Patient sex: F
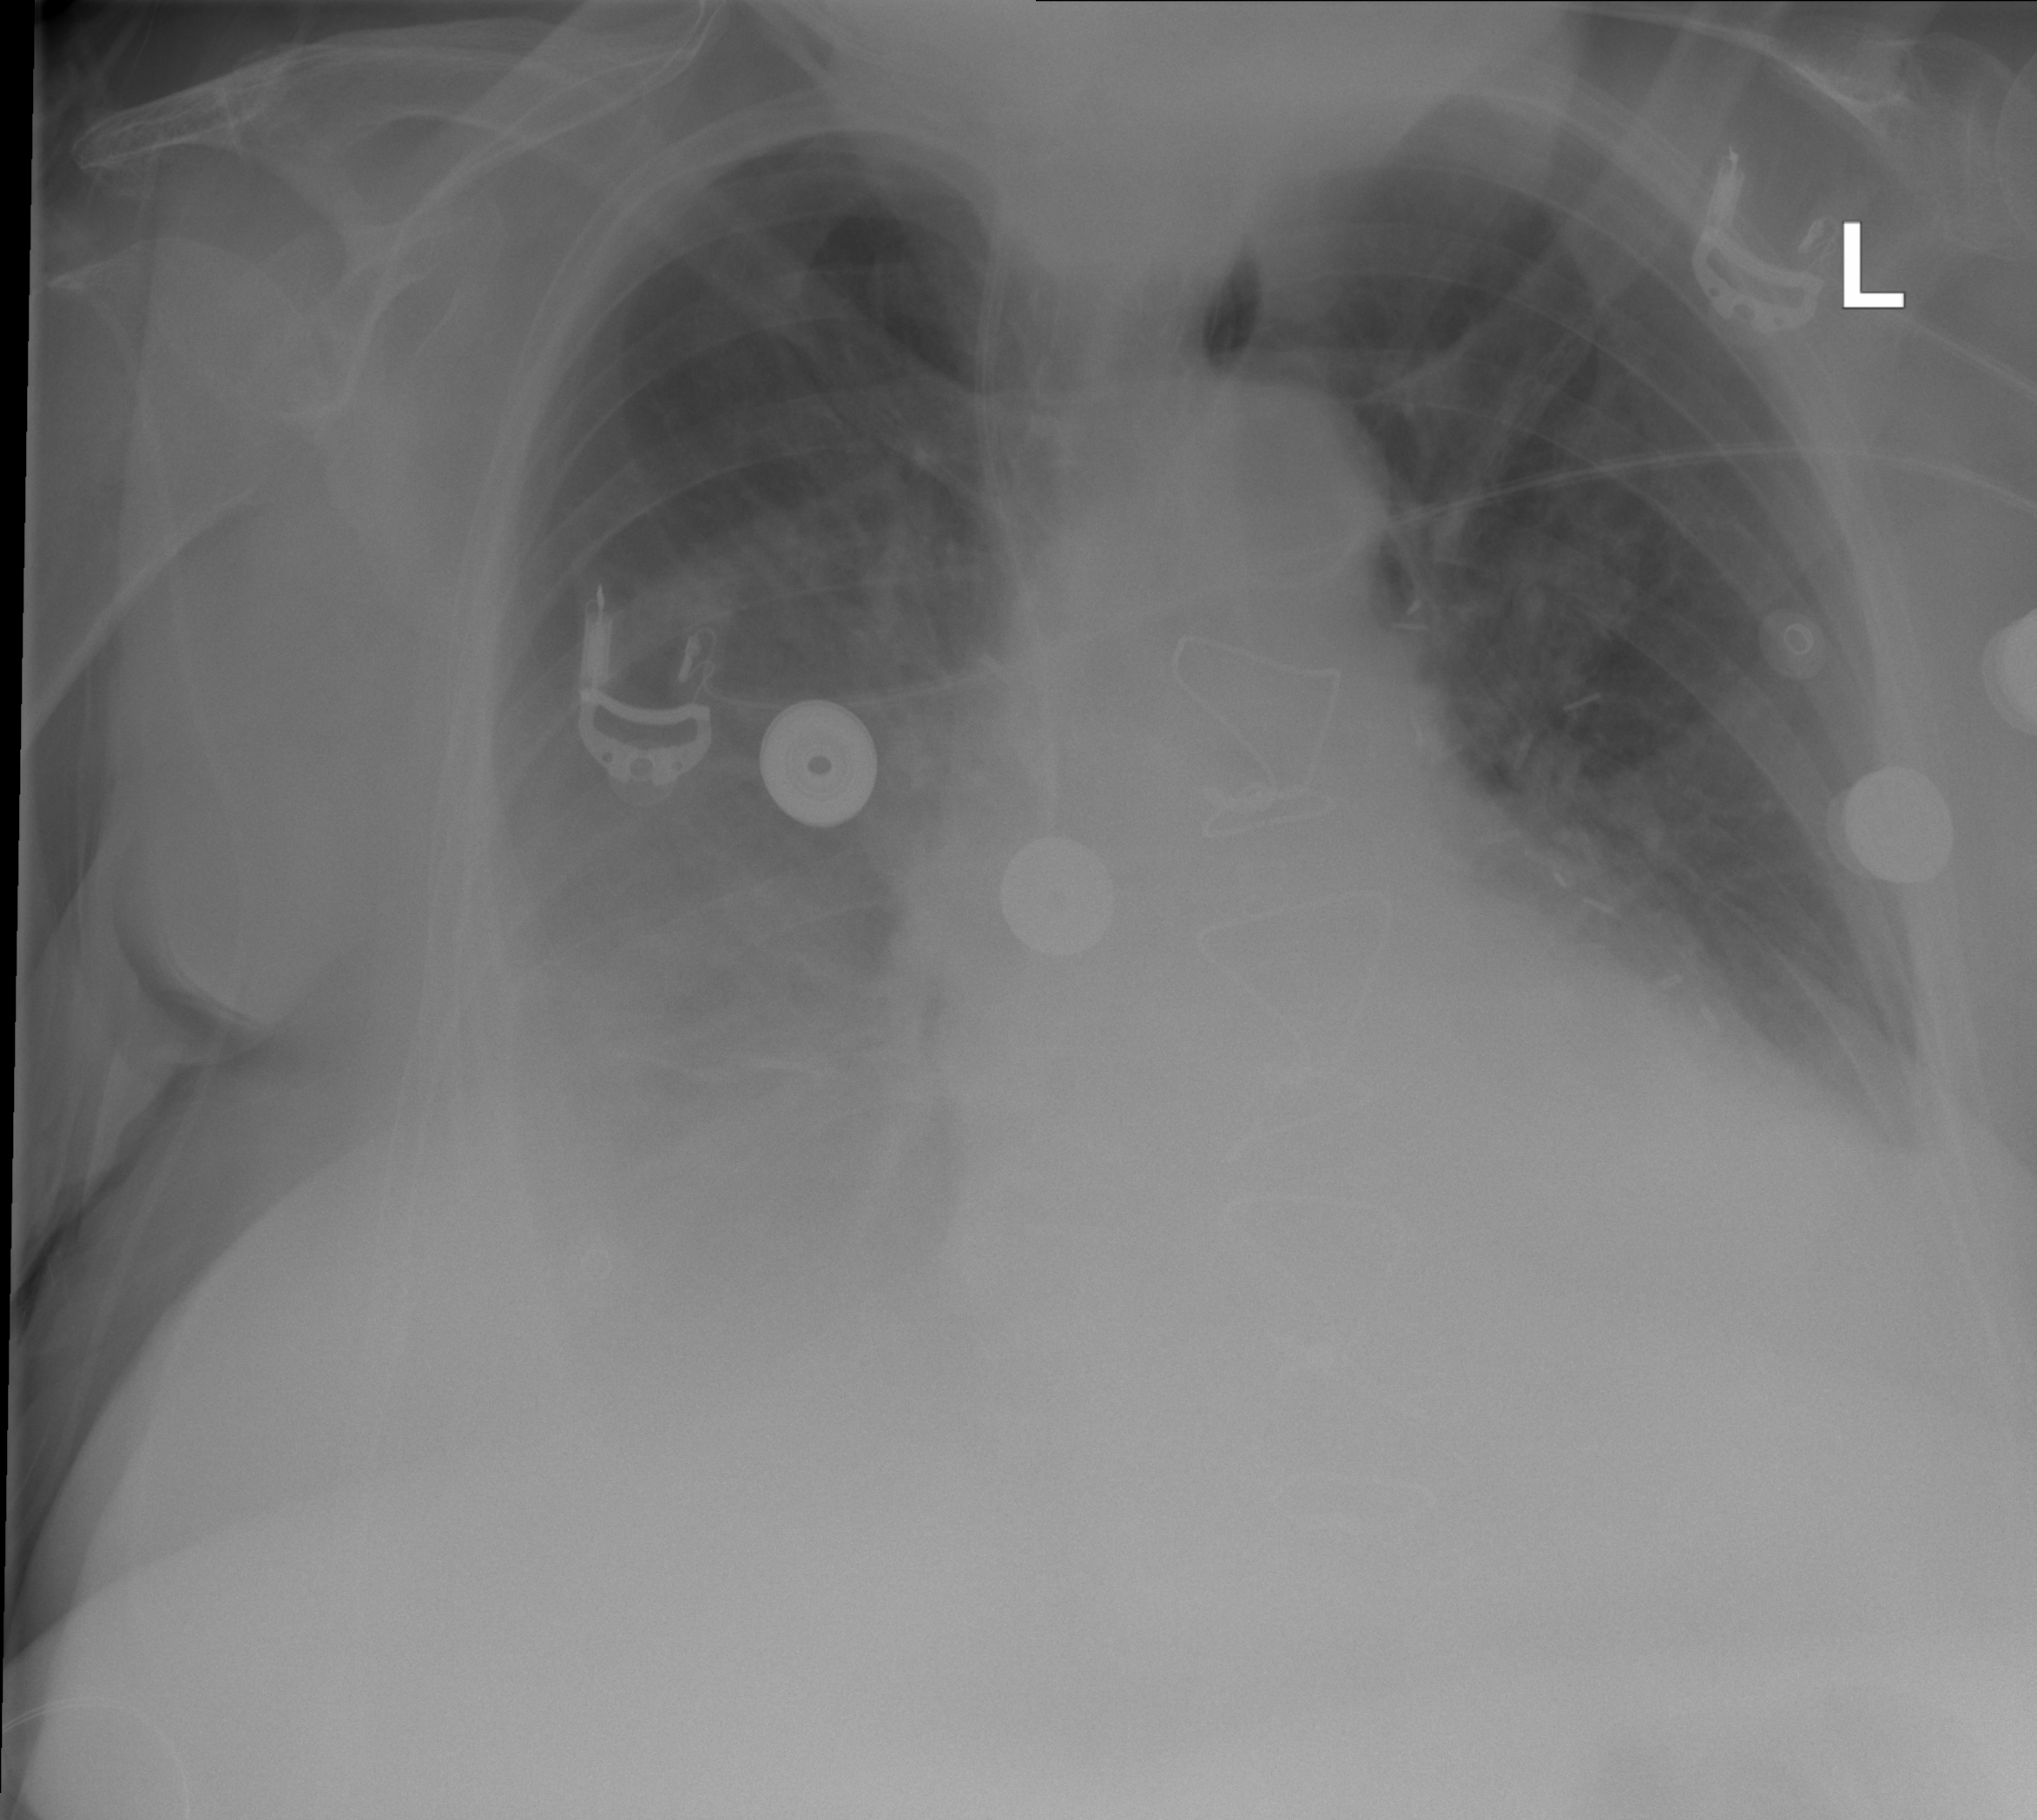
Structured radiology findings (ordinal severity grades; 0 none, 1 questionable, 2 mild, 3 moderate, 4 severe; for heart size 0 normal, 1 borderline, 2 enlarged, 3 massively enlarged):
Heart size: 0
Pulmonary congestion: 0
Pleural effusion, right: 3
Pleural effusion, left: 2
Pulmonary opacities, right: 1
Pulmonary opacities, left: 0
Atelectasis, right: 2
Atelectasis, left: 2